Field crop: tomato
Growth stage: 2
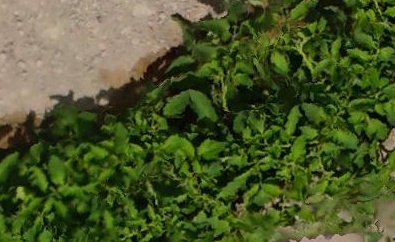
Species: tomato